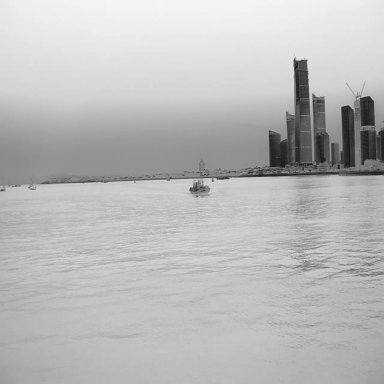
There are six objects shown in the infrared image, including a container_ship, two bulk_carriers, and three sailboats.